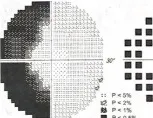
Humphrey visual field examination results in patient 2. First examination of patient's binoculus.
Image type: ophthalmic_imaging (fundus_photograph)